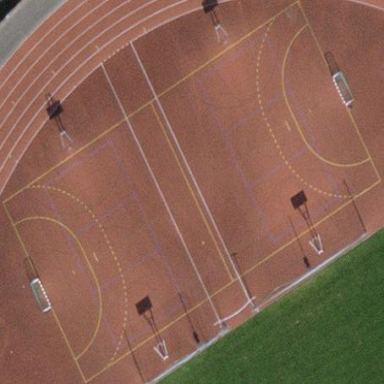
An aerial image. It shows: Handball pitch with tartan surface.